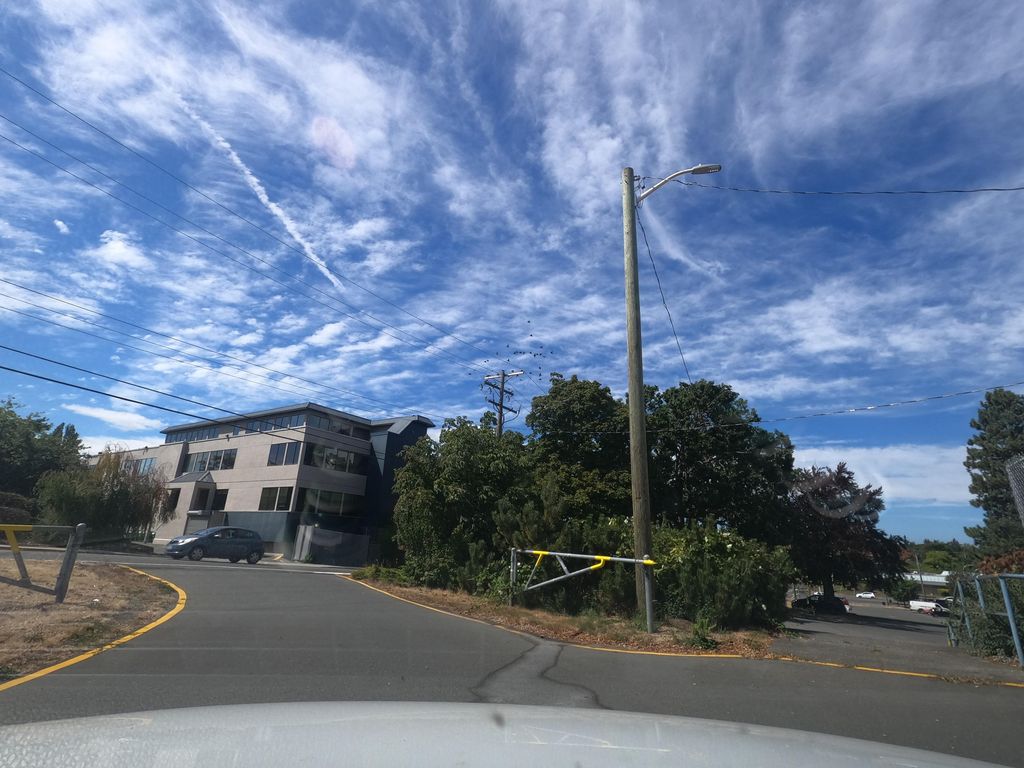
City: victoria